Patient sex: M
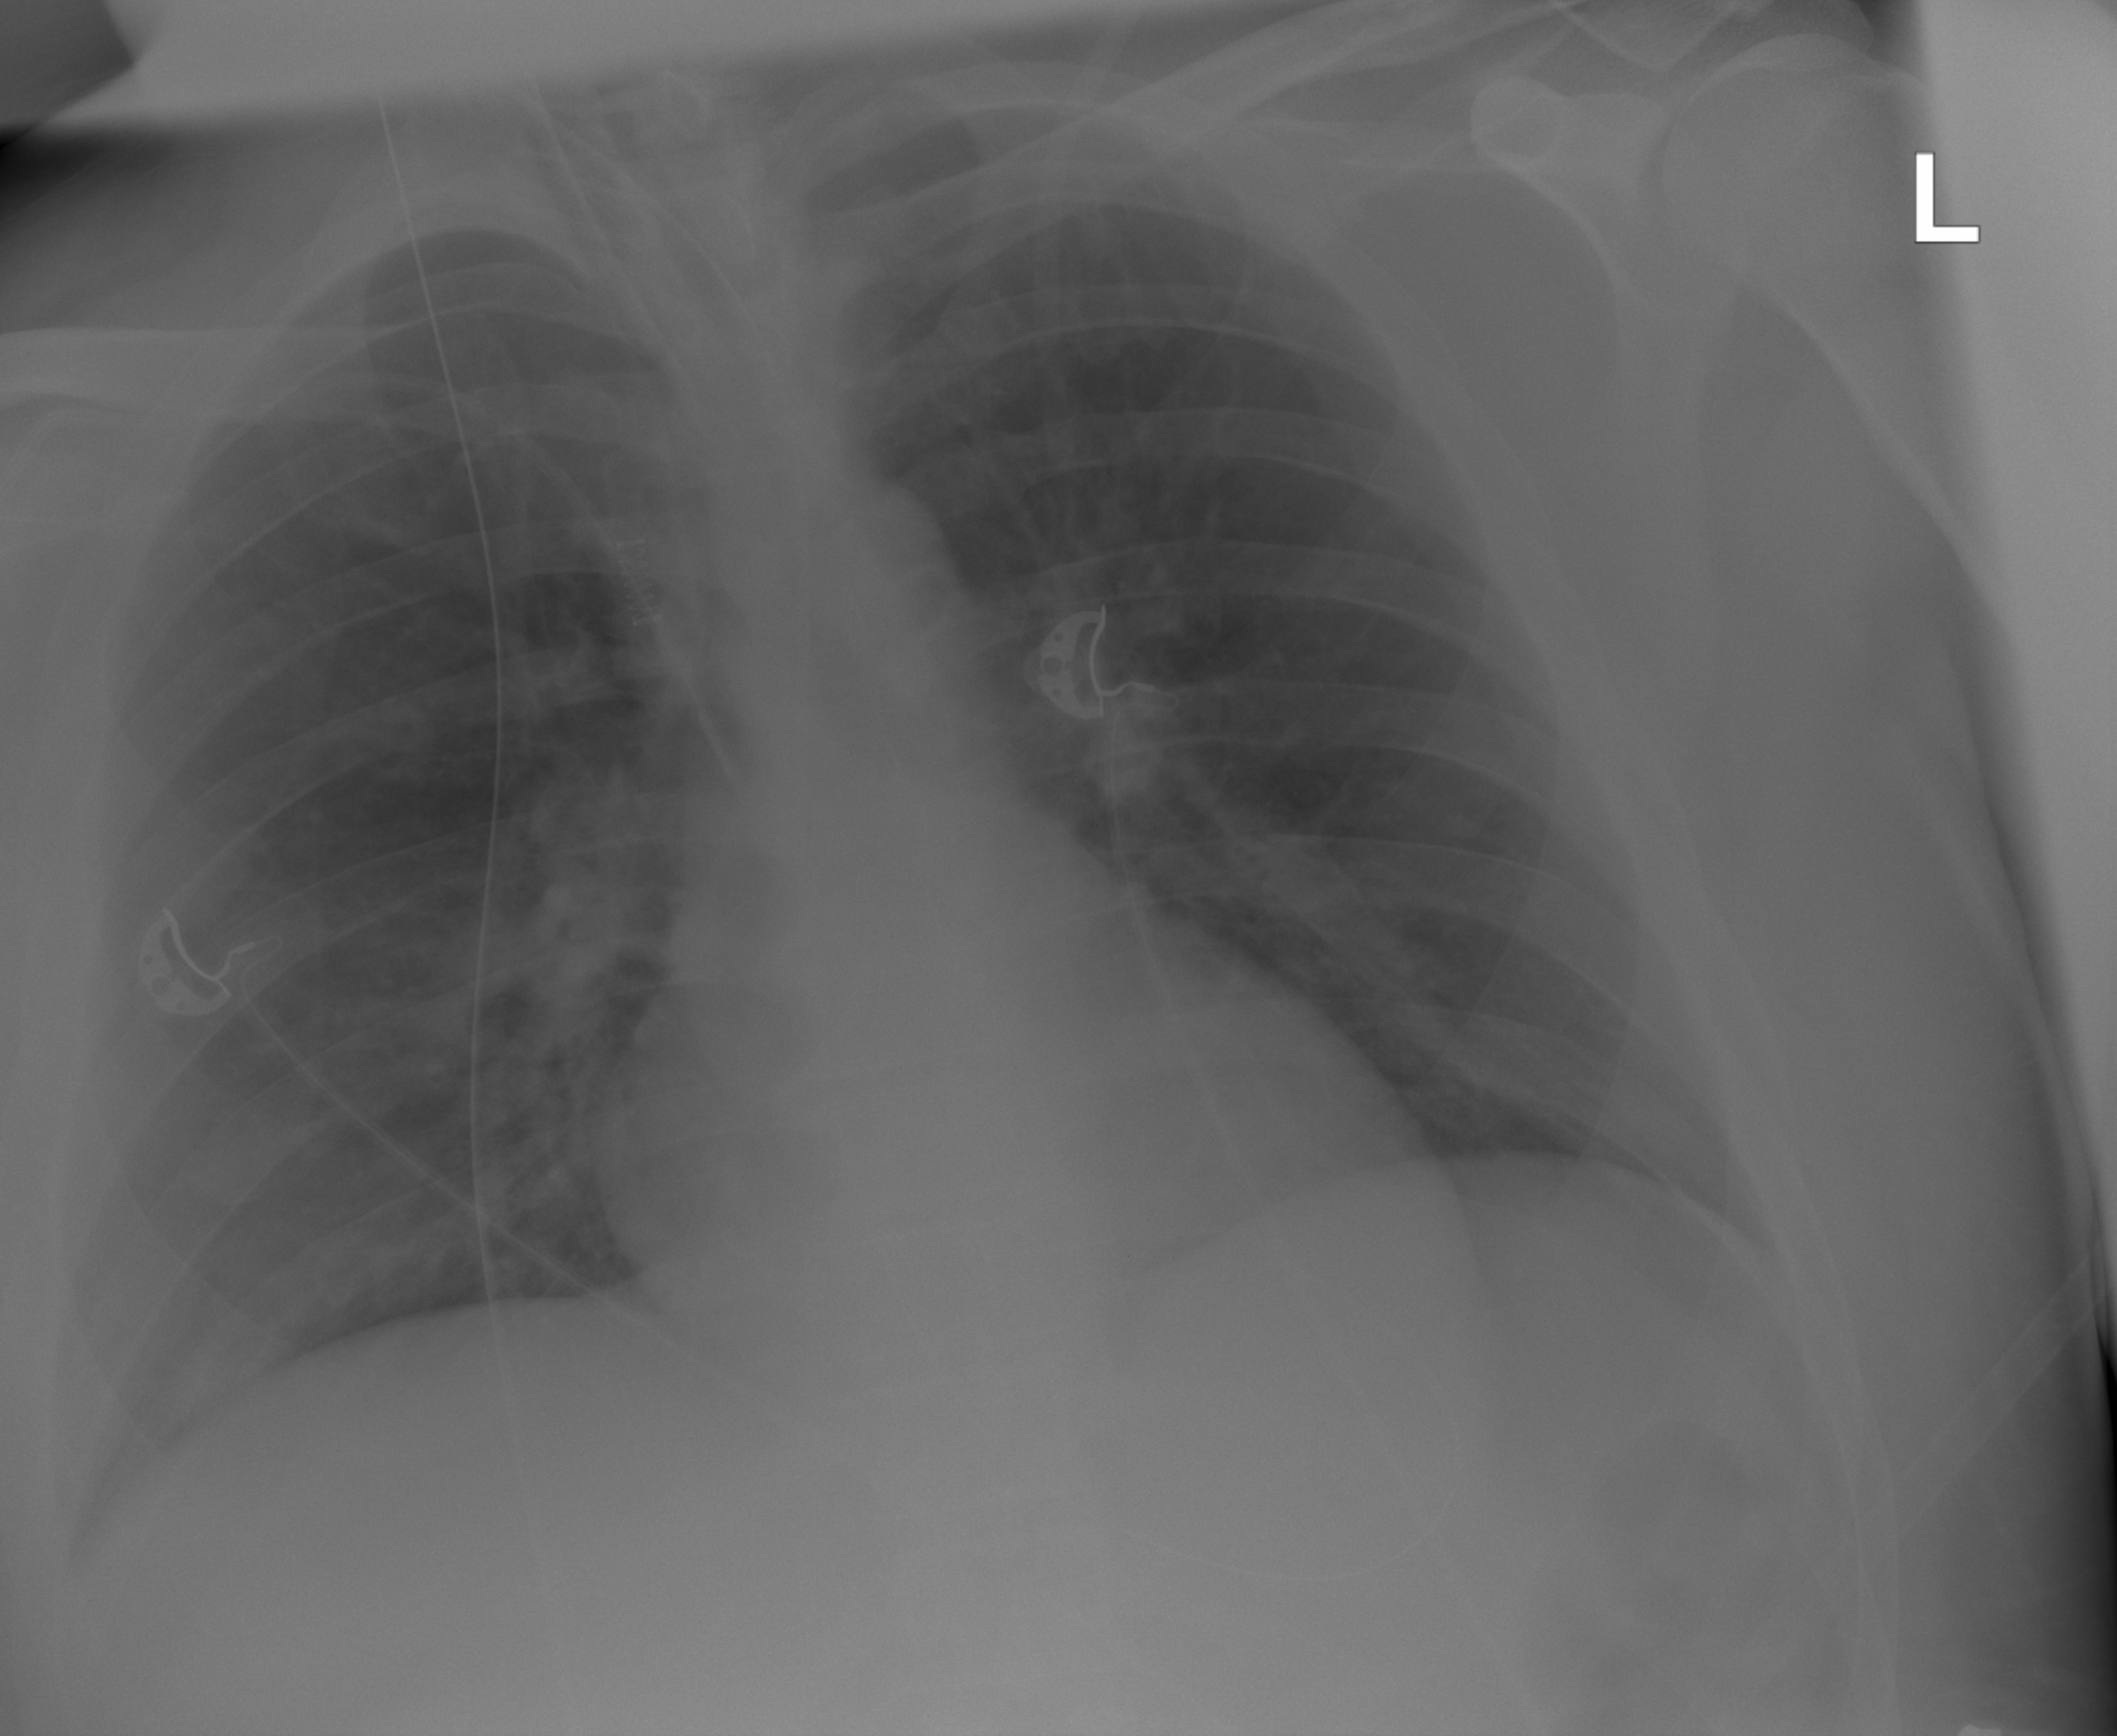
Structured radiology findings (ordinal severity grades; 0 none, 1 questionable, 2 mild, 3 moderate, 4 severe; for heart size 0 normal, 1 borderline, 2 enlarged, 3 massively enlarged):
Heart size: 0
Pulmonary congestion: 0
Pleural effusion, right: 0
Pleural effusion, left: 0
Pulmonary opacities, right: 3
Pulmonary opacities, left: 0
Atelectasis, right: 0
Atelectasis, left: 0